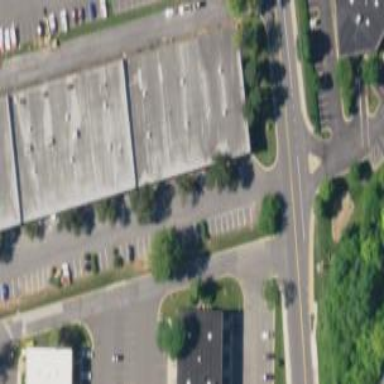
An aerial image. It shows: Commercial building.